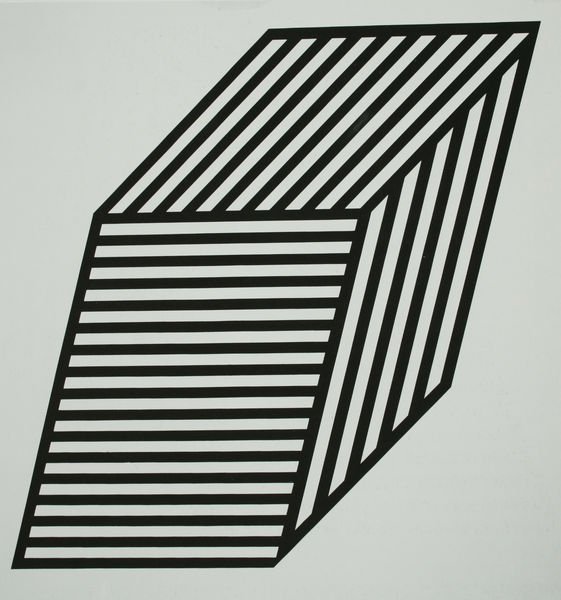
Titel: Installation Paula Cooper Gallery, new York - Isometric figure outlined by three-inch (7.5 cm) bands
Künstler: Sol Lewitt
Standort: Amsterdam
Institution: Stedelijk Museum
Schlagwörter: weiß, grau, raum, schwarz, malerei, knoten, gitter, figur, schräg, ecke, perspektive, abstrakt, linien, gestreift, streifen, rechtecke, kante, rechteck, parallel, form, seite, würfel, käfig, schief, täuschung, geometrie, lewitt, op art, kubus, optische täuschung, trapez, rhombus, rhomboid, rhomben, optical art, parallelogram